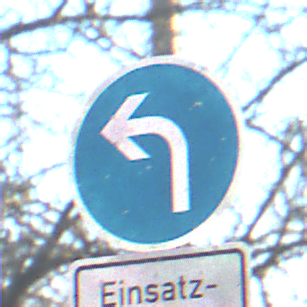
Verkehrszeichen: VorgeschriebeneFahrtrichtungLinks
Zusatzzeichen unten: BesondereFahrzeugeUndTransportgueter3
Umgebung: Outdoor, Nature
Tageszeit: MorningAfternoon
Wetter: Clear
Licht: Natural
Jahreszeit: NotSpecified
Kontrast: HighContrast